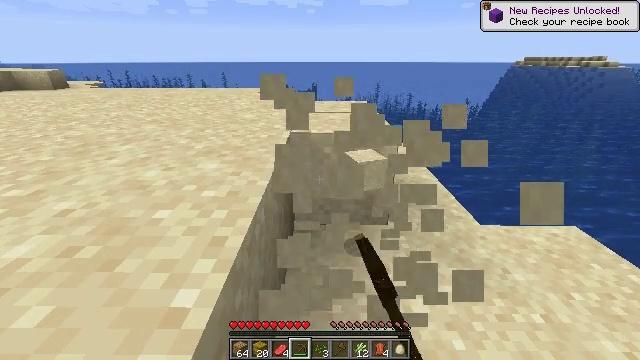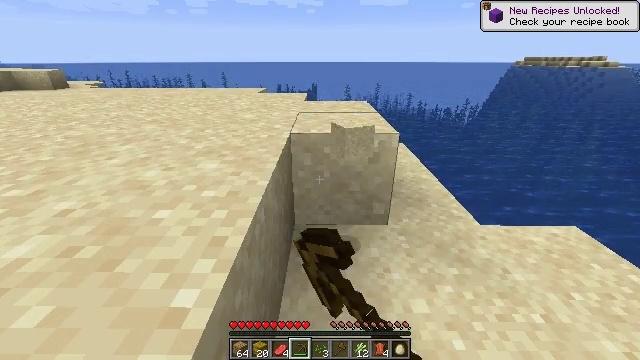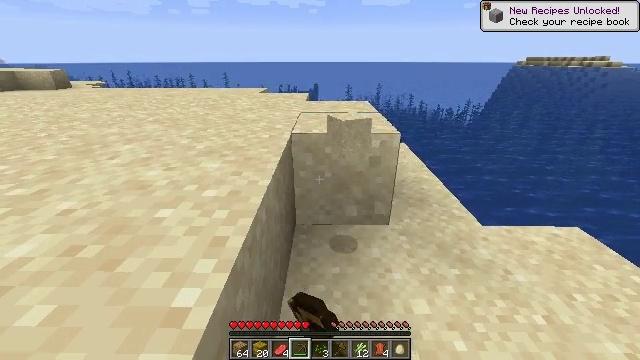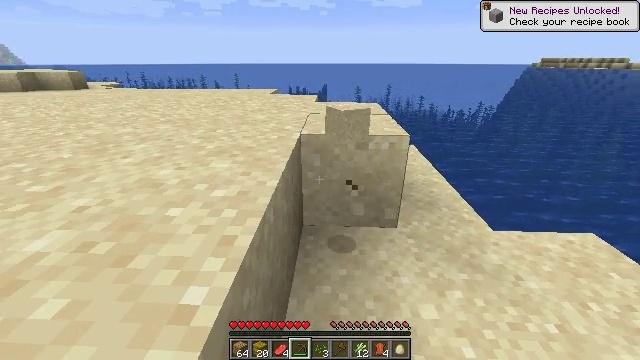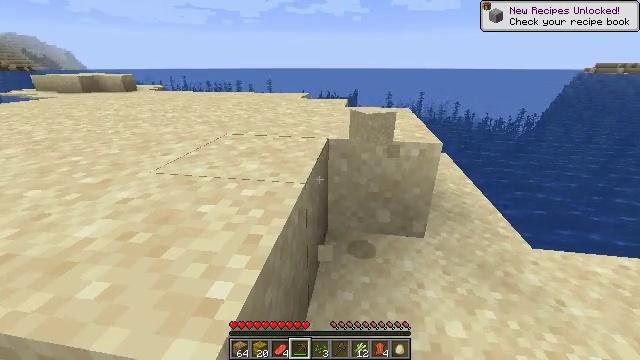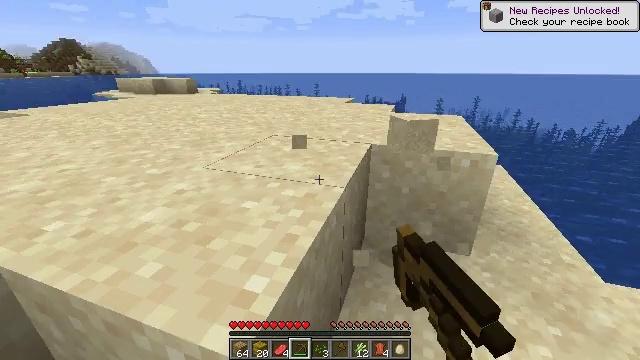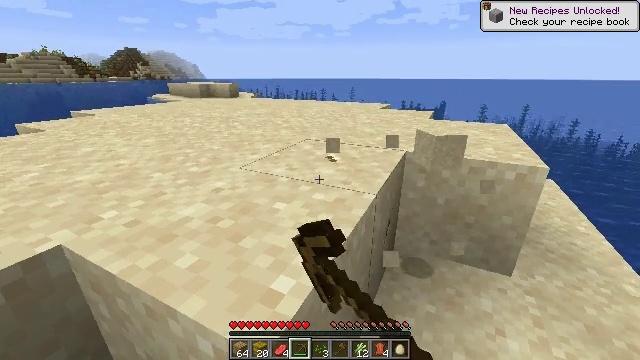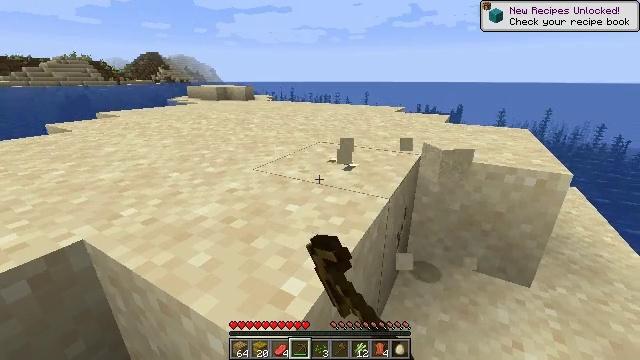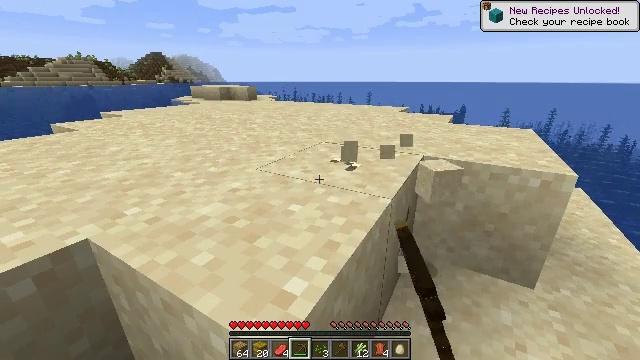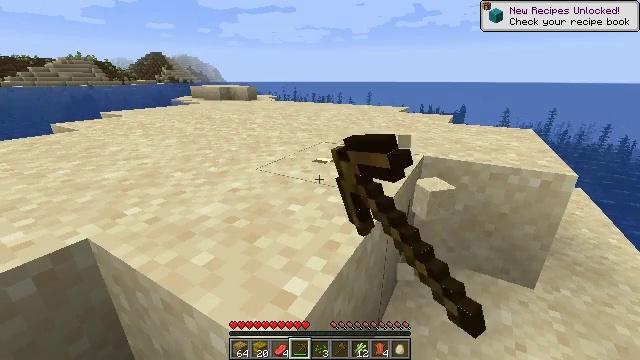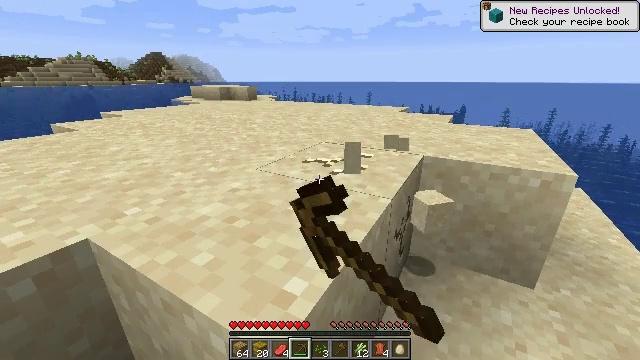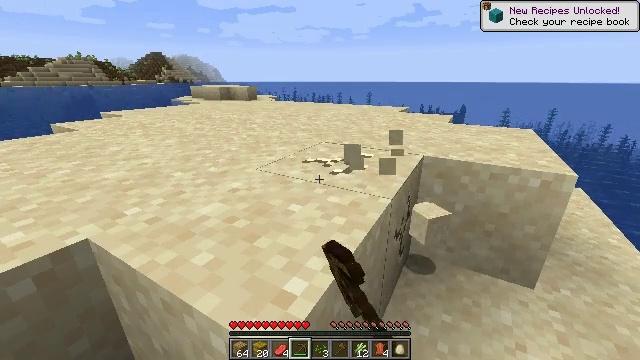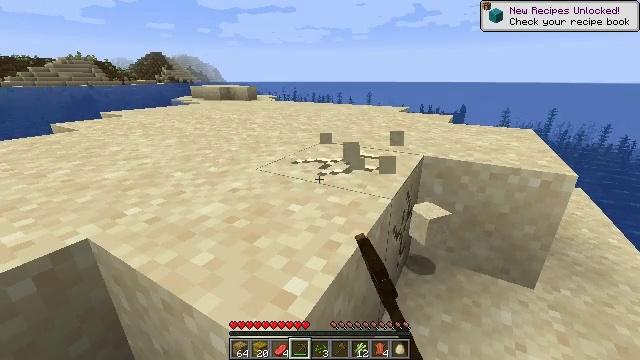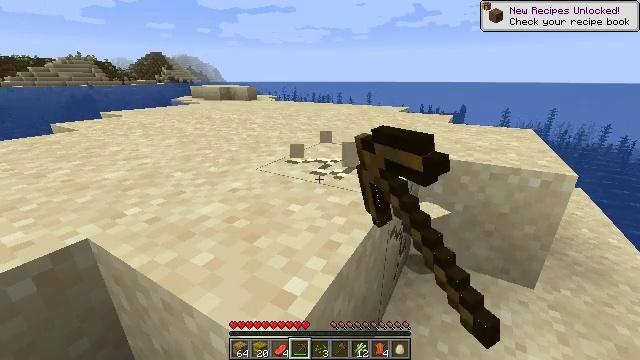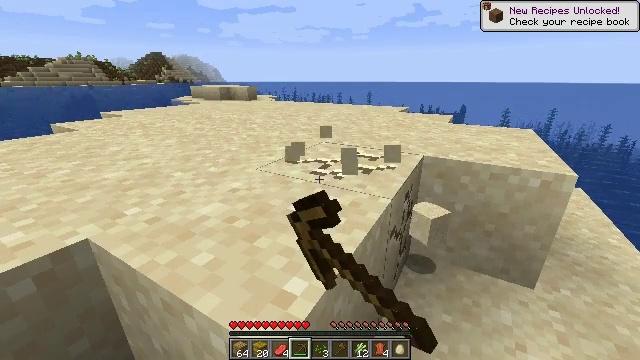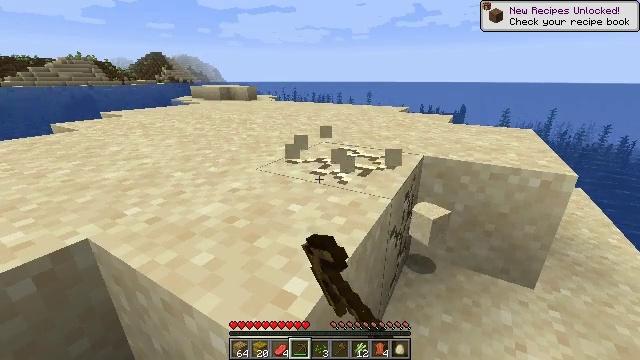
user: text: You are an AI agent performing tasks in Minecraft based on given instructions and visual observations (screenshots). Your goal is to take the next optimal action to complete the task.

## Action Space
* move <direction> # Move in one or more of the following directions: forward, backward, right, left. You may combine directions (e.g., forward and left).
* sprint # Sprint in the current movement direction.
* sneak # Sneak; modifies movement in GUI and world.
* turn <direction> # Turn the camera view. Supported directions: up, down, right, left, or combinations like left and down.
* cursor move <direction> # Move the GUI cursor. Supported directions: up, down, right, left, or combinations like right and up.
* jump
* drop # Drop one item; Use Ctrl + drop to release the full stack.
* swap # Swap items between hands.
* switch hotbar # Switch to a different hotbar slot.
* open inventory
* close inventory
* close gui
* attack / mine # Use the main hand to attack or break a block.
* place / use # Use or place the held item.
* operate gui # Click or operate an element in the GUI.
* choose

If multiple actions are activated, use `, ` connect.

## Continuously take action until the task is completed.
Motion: motion action
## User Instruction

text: Attack the ground to gather sand.
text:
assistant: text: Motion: attack / mine
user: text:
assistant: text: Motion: attack / mine
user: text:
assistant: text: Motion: turn left, attack / mine
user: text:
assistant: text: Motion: turn left, attack / mine
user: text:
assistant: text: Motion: turn left, attack / mine
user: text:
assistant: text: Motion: turn left and up, attack / mine
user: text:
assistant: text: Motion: turn left, attack / mine
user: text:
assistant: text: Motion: attack / mine
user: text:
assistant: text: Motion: attack / mine
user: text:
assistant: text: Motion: attack / mine
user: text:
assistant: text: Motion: attack / mine
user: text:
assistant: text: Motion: attack / mine
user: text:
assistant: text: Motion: attack / mine
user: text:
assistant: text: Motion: attack / mine
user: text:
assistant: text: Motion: attack / mine
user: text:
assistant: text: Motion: attack / mine
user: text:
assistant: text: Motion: attack / mine
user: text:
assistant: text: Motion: attack / mine
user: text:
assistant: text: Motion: attack / mine
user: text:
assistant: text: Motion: attack / mine
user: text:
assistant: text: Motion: attack / mine
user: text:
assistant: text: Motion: attack / mine
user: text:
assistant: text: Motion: attack / mine
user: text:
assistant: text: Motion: attack / mine
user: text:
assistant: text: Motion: attack / mine
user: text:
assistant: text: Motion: attack / mine
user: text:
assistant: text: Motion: attack / mine
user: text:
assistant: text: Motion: attack / mine
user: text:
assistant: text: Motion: attack / mine
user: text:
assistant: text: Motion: turn left and down, attack / mine